Question: I am using this code phone calling from iPhone its calling directly to particular number.My question is it it possible to have some intermediate dialing screen so when i click on this button it leads to that screen and by clicking call button there i can make a call.Dial screen
should be like the image.

'''
-(IBAction)call{
NSString *StrNumber = @"<PHONE>";
[[UIApplication sharedApplication] ![enter image description here][1]openURL:[NSURL URLWithString:[NSString stringWithFormat:@"tel:%@",StrNumber]]];
}
'''
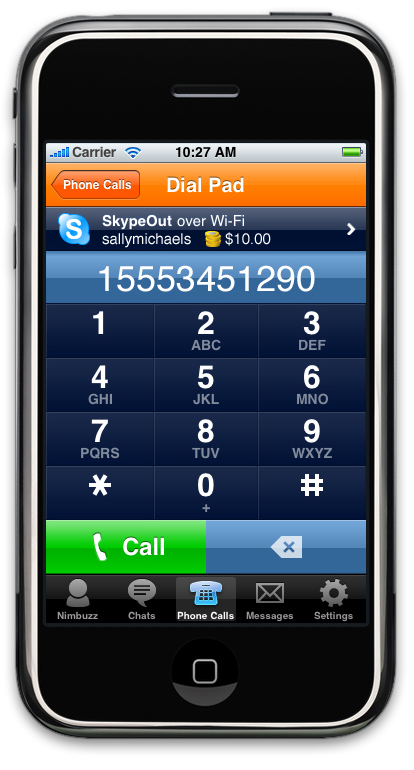
Answer: No @zink. I think this facility is not available in ios. You can make a custom view like this and then from there you can put [[UIApplication sharedApplication] ![enter image description here][1]openURL:[NSURL URLWithString:[NSString stringWithFormat:@"tel:%@",StrNumber]]];